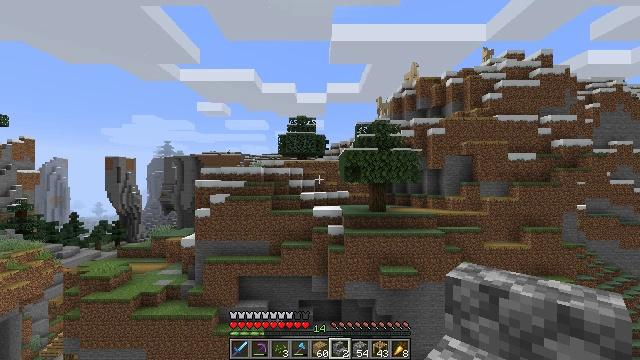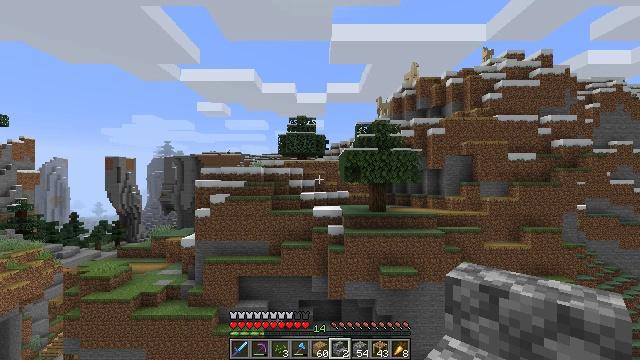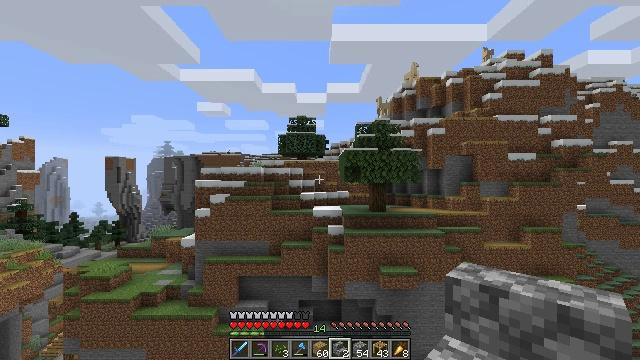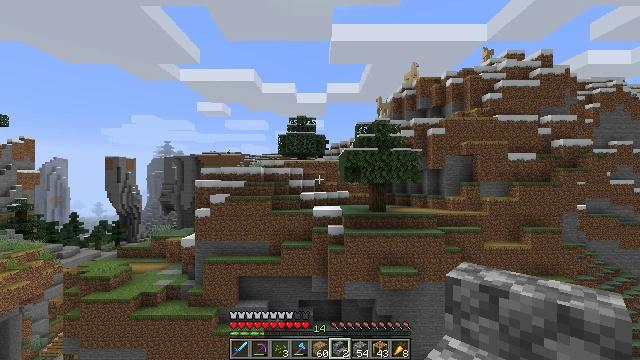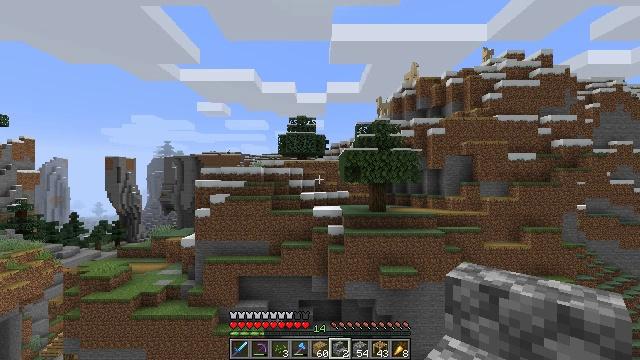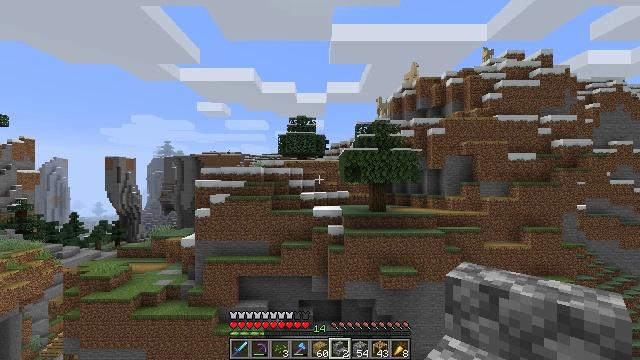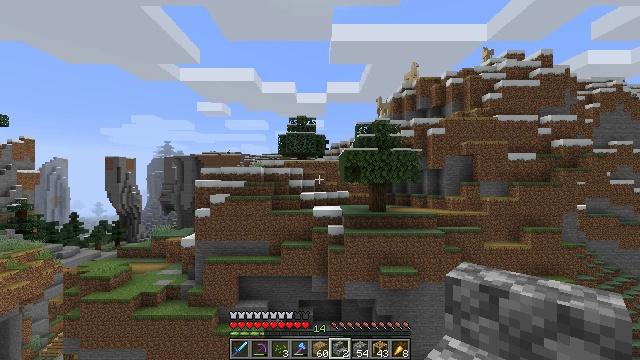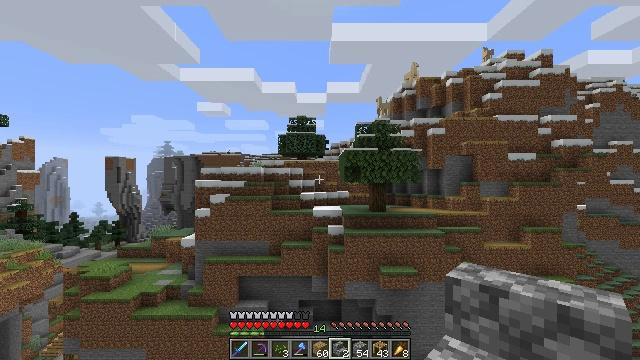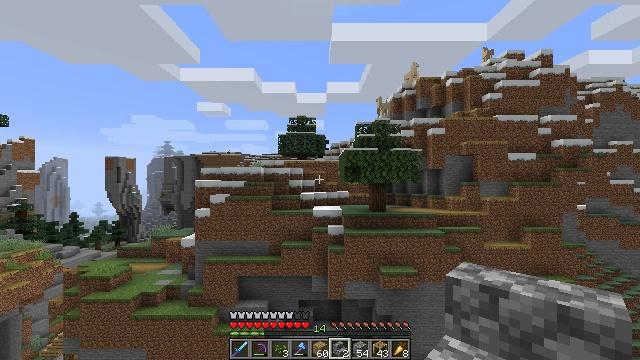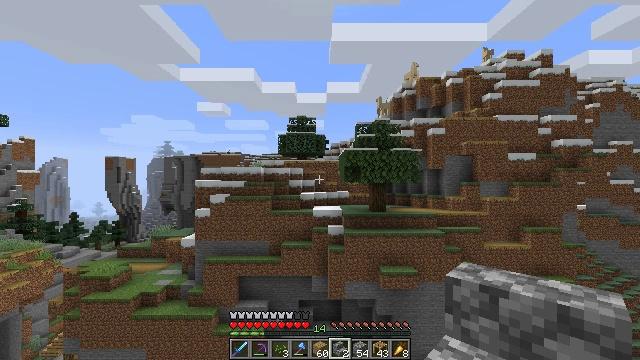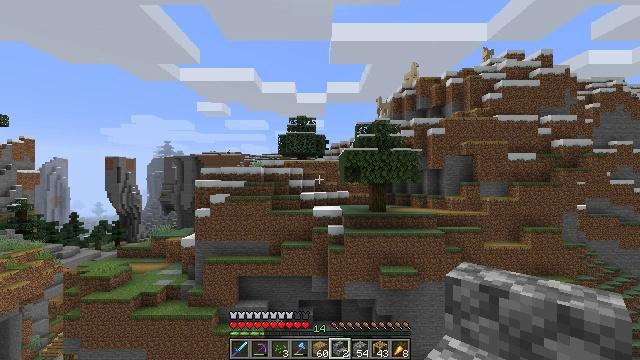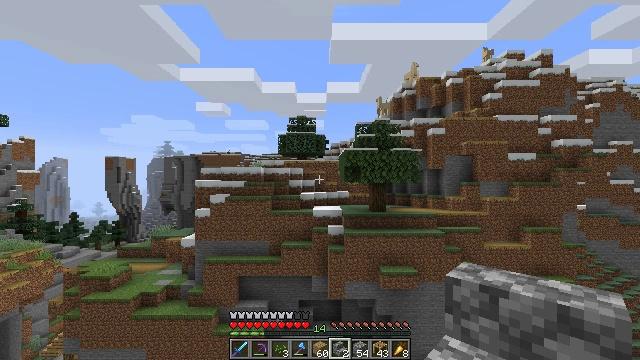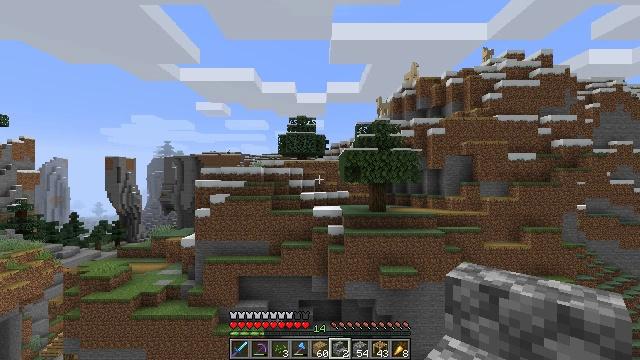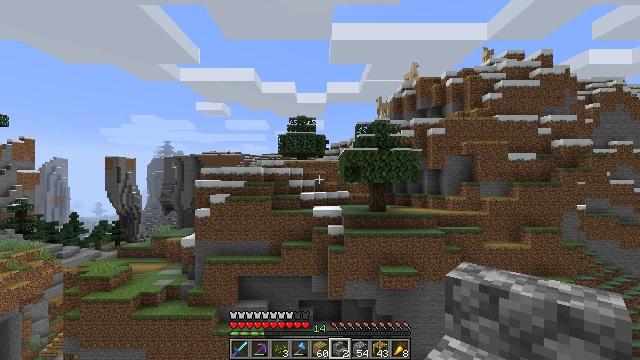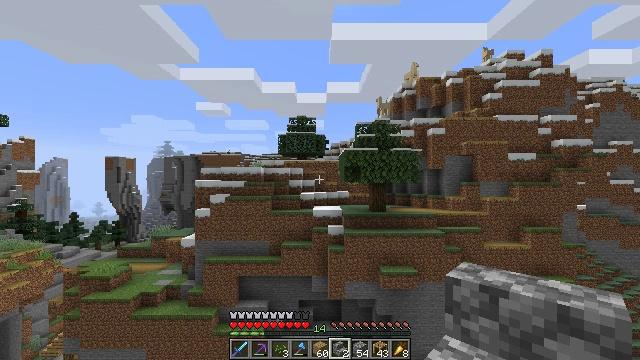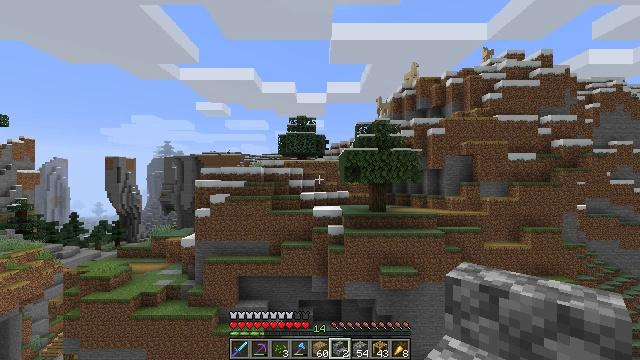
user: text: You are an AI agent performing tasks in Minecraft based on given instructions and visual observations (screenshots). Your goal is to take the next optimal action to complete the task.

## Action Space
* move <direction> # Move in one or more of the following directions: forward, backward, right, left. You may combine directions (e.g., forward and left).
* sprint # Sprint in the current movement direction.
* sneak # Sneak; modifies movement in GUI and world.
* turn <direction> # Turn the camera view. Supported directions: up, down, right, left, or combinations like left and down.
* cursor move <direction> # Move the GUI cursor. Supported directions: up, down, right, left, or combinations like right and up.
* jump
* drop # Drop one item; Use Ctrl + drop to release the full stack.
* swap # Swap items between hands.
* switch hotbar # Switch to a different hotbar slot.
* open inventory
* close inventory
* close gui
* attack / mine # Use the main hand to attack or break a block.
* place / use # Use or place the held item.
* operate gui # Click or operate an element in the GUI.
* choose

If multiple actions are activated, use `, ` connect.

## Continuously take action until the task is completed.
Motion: motion action
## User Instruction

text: Mine scaffolding to move it.
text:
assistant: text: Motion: no_op
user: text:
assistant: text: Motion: no_op
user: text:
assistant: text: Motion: no_op
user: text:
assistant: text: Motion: no_op
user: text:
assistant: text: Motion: no_op
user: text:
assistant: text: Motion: no_op
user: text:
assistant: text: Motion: no_op
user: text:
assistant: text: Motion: no_op
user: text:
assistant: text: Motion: no_op
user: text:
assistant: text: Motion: no_op
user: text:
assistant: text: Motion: no_op
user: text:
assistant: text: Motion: no_op
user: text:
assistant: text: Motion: no_op
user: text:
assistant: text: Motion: no_op
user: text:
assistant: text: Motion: no_op
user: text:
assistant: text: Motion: no_op
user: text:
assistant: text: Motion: no_op
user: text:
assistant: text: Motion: no_op
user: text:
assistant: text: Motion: no_op
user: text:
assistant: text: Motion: no_op
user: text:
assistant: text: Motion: no_op
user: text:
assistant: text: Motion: no_op
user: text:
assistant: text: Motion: no_op
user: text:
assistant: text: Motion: no_op
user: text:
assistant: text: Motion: no_op
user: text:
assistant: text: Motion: no_op
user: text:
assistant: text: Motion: no_op
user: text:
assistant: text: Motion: no_op
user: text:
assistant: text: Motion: no_op
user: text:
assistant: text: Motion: no_op